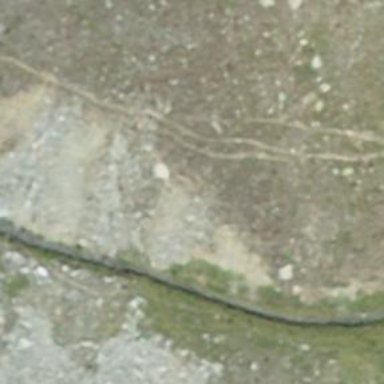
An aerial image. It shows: Path.